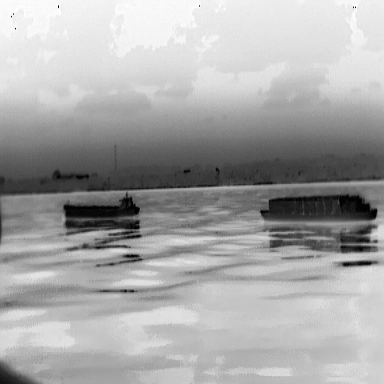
There is a liner in the infrared image.